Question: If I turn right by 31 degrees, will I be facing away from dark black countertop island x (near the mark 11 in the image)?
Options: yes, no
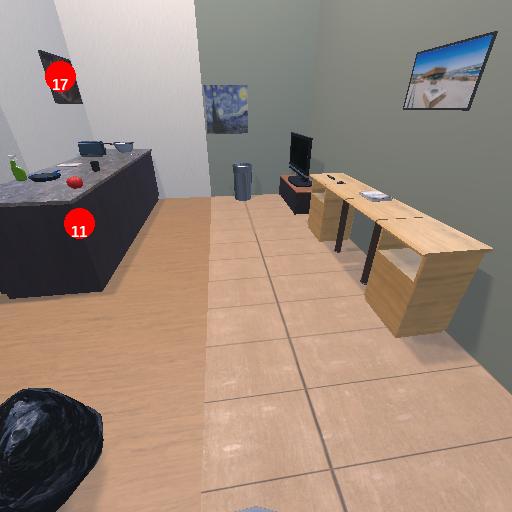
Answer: yes